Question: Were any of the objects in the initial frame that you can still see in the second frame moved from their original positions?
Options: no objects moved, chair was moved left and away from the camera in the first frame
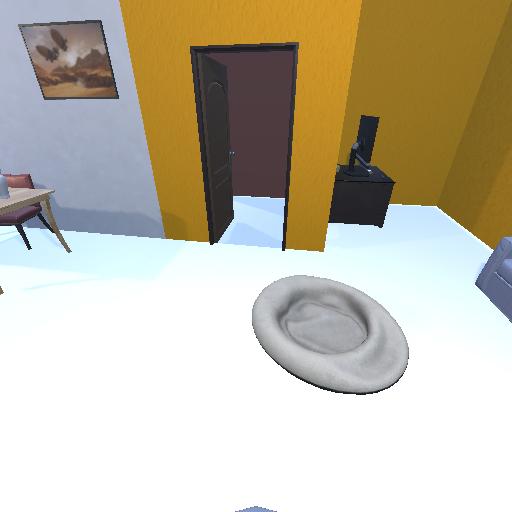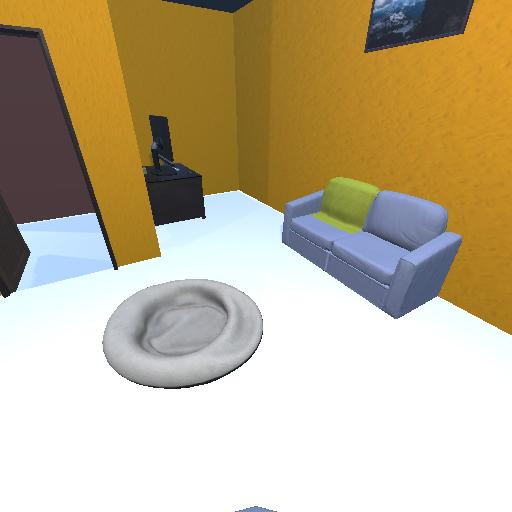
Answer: no objects moved